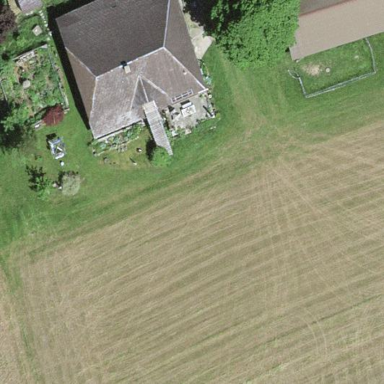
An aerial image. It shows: Farm building.